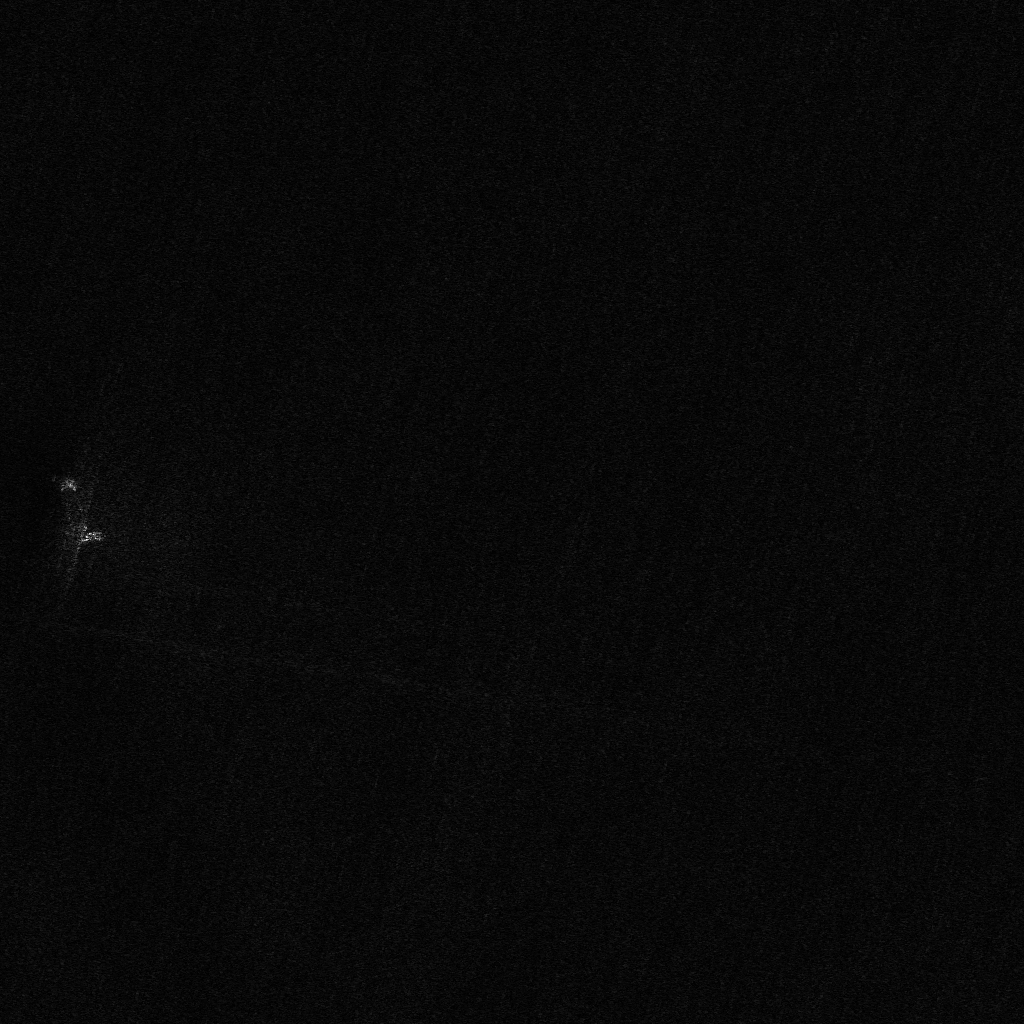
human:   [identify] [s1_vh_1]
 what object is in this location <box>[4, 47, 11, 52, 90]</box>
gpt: <ref>1 large container at the left</ref>